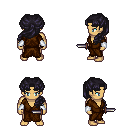
a pixel art fantasy rpg character, male body template, human, tanned skin, brown robe, teal pants, raven princess hairstyle, white cloth bracers, dagger, four views (front, back, left, right), 2x2 character sprite sheet, small pixel art, hard edges, no anti-aliasing